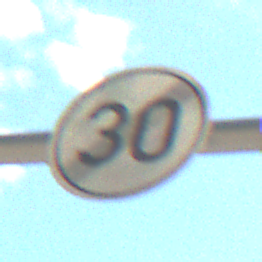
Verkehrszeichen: EndeGeschwindigkeit30
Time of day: MorningAfternoon
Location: Outdoor (Nature)
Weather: PartlyCloudy
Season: NotSpecified
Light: Natural